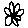
Label: flower